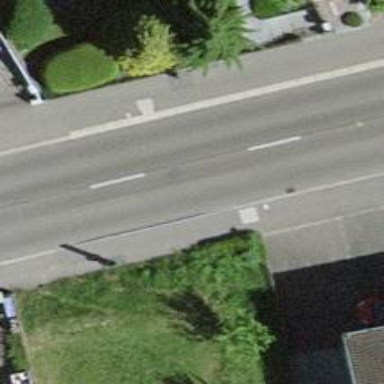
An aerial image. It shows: Bus stop with stop position for public transport.